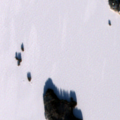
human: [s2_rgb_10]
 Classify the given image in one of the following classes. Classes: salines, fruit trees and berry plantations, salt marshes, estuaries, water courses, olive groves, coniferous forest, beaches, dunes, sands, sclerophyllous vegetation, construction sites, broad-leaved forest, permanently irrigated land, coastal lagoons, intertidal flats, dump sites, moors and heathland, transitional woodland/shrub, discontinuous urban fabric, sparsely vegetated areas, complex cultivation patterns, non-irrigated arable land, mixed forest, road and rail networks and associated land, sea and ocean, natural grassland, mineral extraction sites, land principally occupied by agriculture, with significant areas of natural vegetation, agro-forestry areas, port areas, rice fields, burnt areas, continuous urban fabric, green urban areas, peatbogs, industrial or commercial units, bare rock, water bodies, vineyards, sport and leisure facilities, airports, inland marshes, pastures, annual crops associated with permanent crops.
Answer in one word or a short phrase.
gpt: coniferous forest, water bodies